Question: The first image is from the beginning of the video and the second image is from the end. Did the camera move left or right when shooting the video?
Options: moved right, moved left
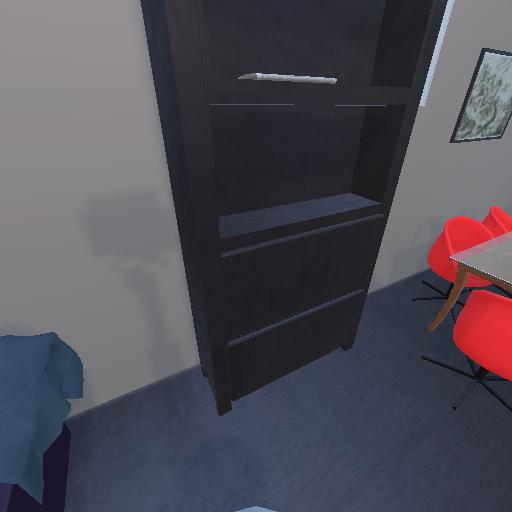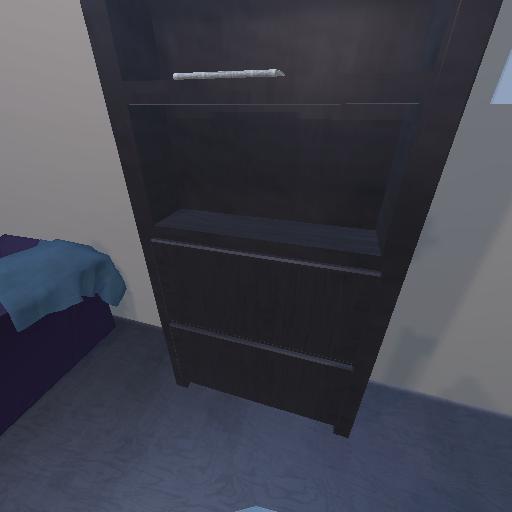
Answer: moved right